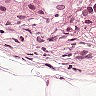
Metastatic tissue present: yes